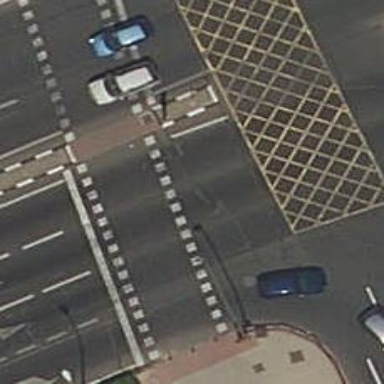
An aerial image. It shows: Road crossing with traffic signals.